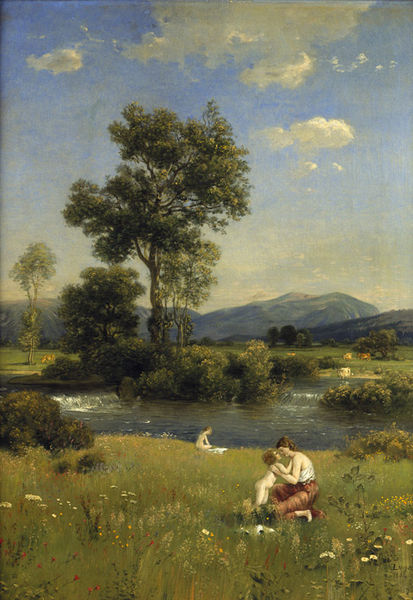
Titel: Dreisamidylle
Künstler: Emil Lugo
Standort: Karlsruhe
Institution: Staatliche Kunsthalle Karlsruhe
Schlagwörter: baum, berg, blau, haut, himmel, laub, nackt, wasser, wolken, baden, bäume, fluss, grün, landschaft, menschen, blumen, frau, gras, wiese, wolke, rock, kühe, natur, strauch, weide, busch, büsche, gebüsch, sträucher, drei, familie, kind, mutter, wasserfall, kinder, sommer, welle, liebe, berge, sonnenlicht, idylle, wehr, blumenwiese, bad, schwimmen, abtrocknen, mohn, mutter und kind, kleinkind, zuneigung, mutterliebe, schwarzwald, hans thoma, schafgarbe, sommerwiese, schönes wetter, flußgabelung, bten